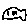
Label: fish